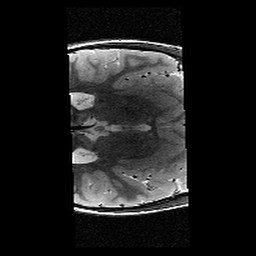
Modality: T2w
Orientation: axial
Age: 10
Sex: male
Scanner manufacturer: siemens
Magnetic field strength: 3 T
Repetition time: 9.23 s
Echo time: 0.067 s